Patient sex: M
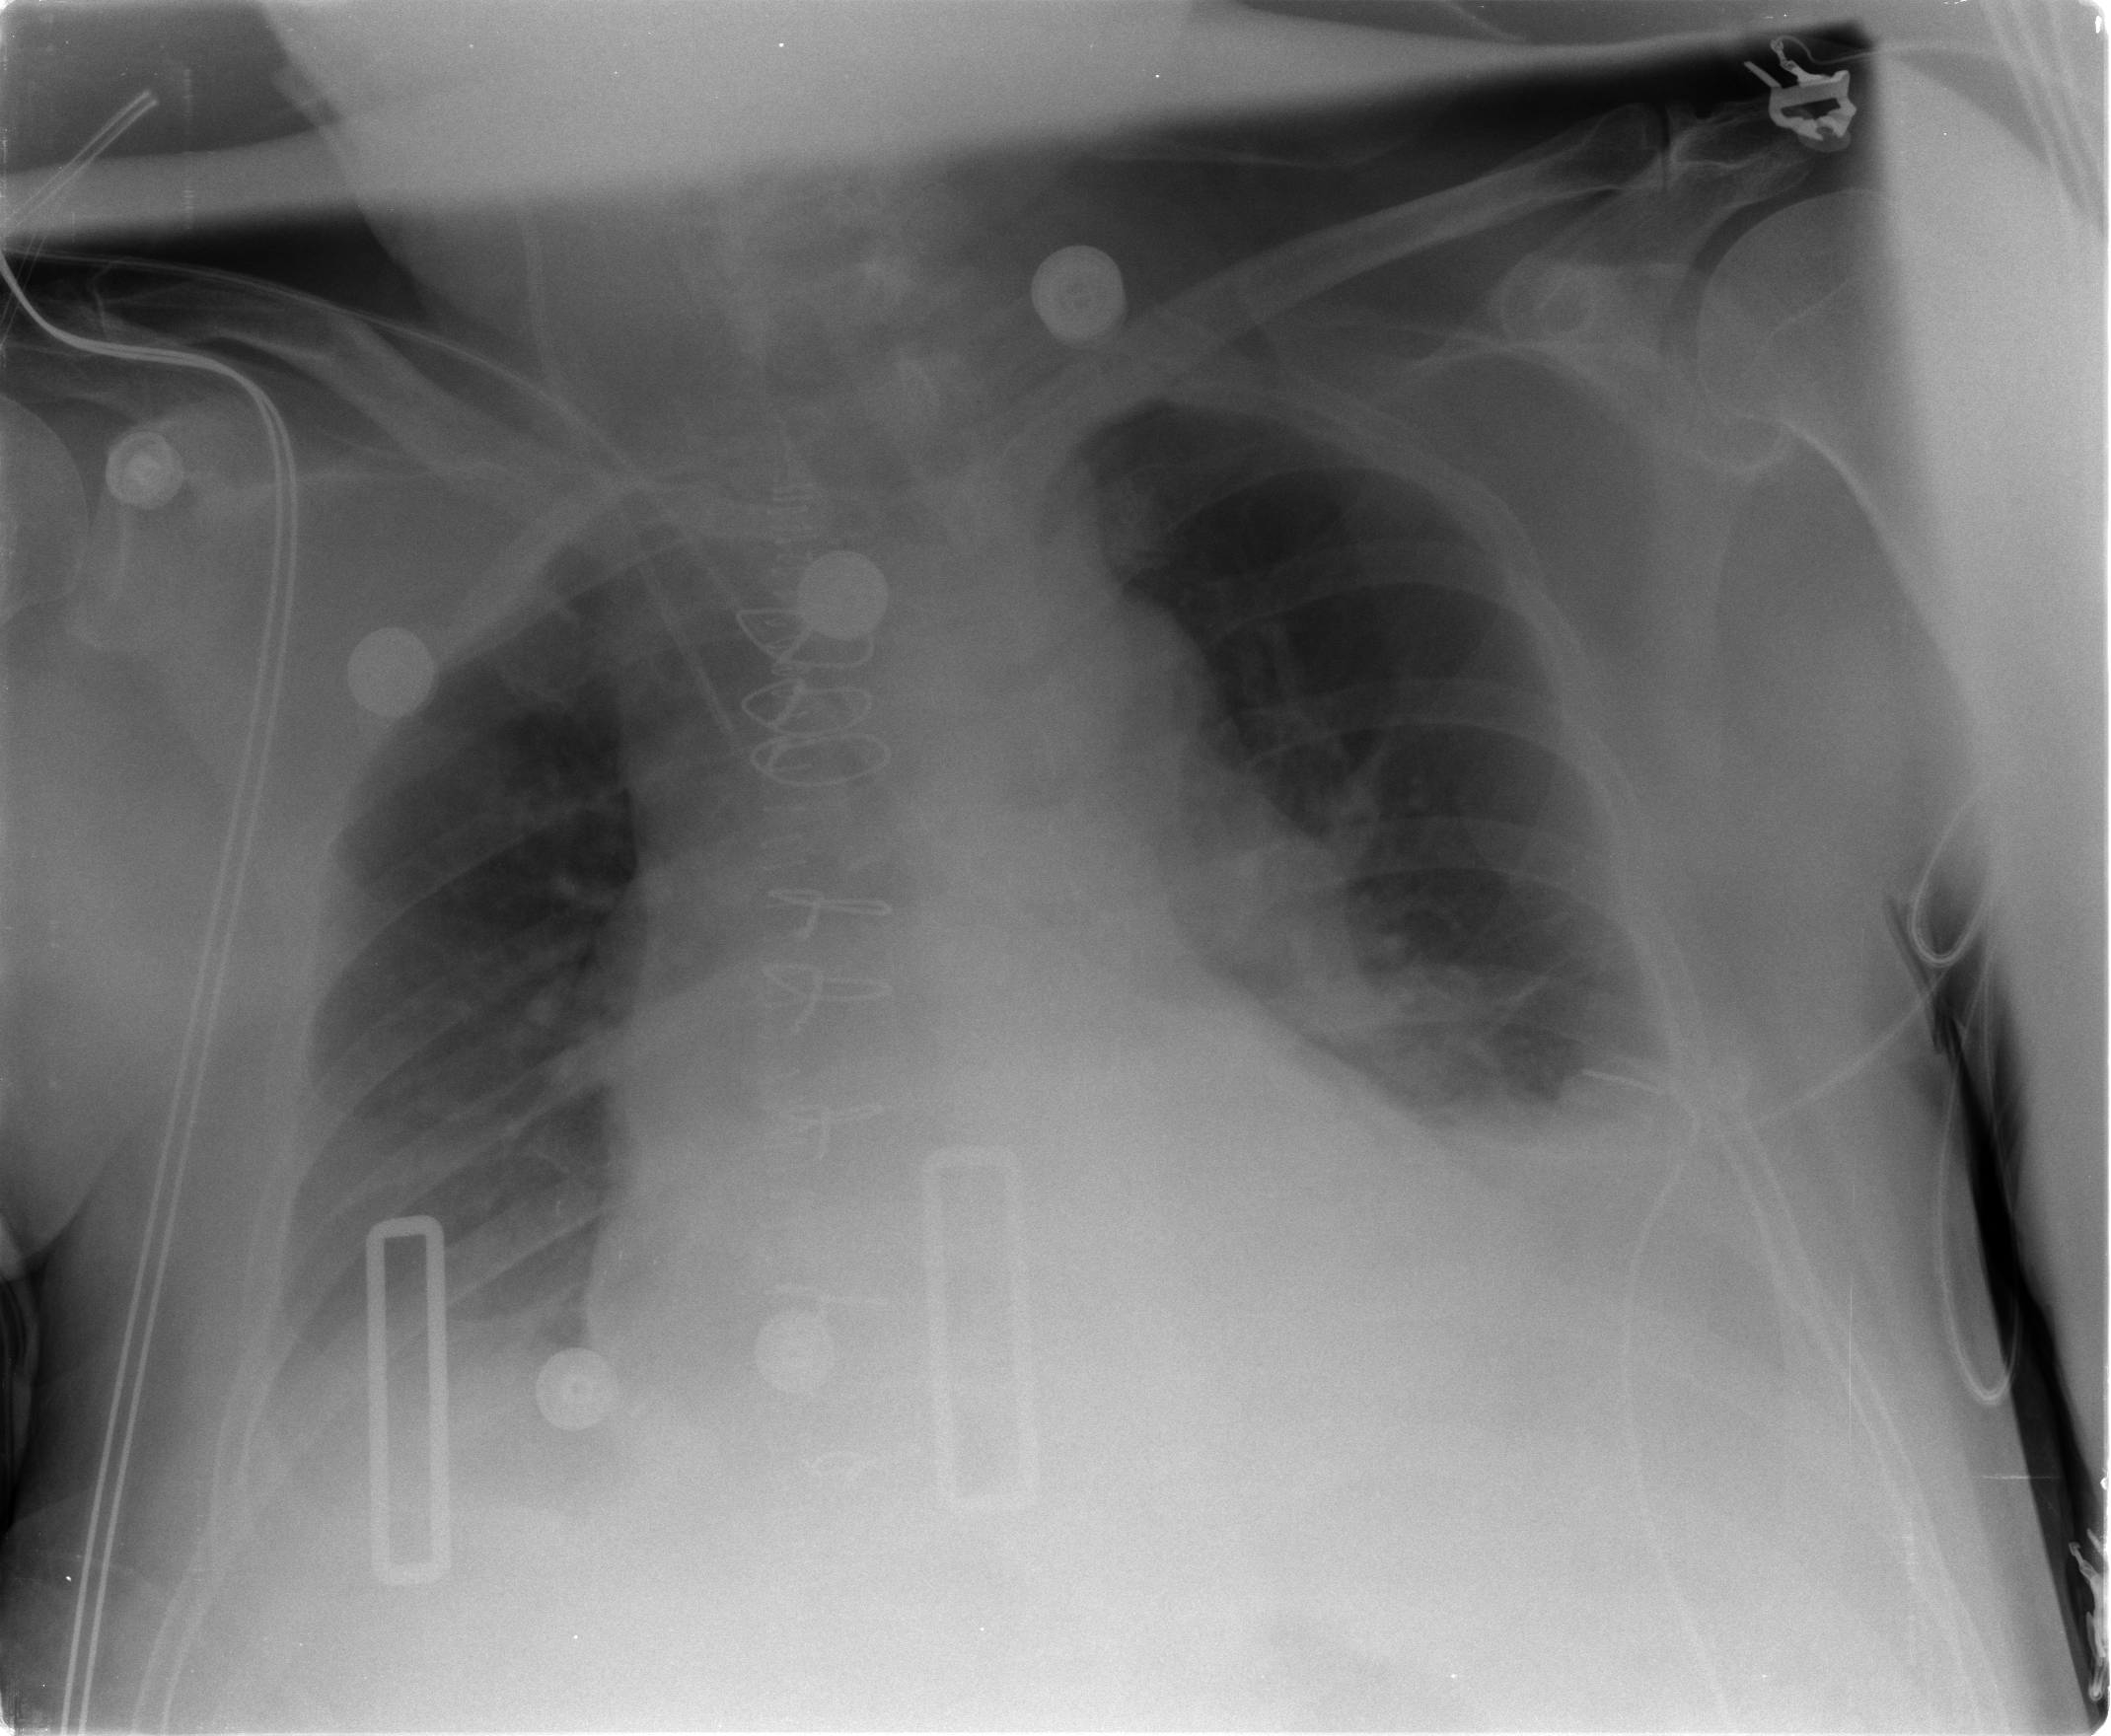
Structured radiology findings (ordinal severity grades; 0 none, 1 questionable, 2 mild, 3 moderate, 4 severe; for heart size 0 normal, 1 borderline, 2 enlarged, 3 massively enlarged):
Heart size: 2
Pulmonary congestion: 2
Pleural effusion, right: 2
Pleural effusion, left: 2
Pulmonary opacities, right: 1
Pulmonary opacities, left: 1
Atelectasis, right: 2
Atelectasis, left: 2